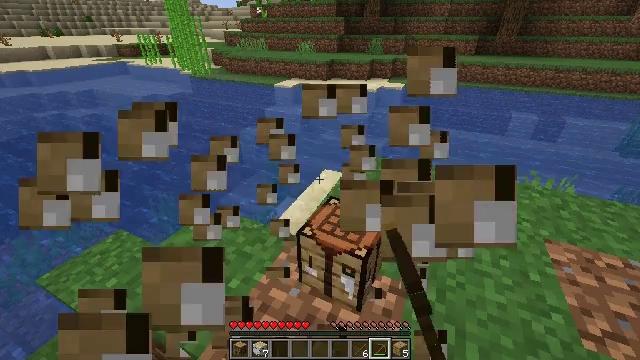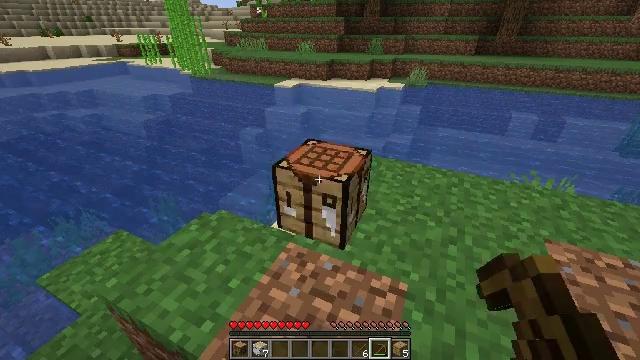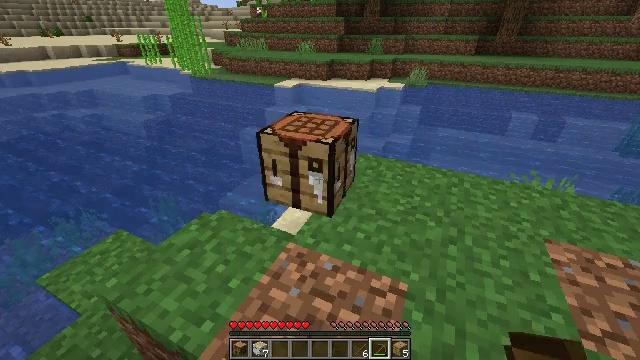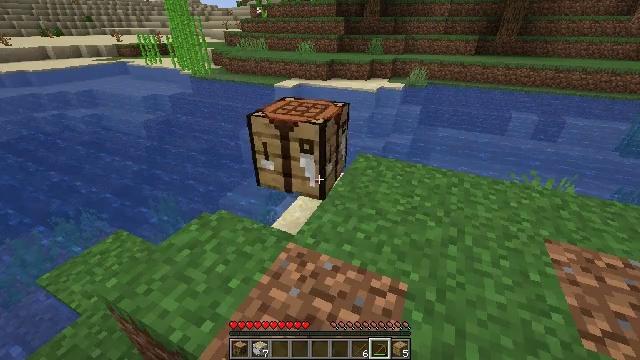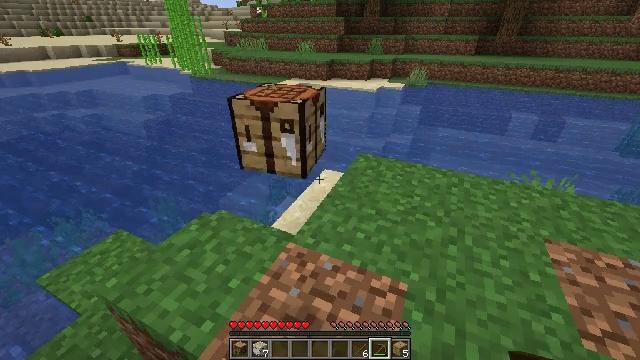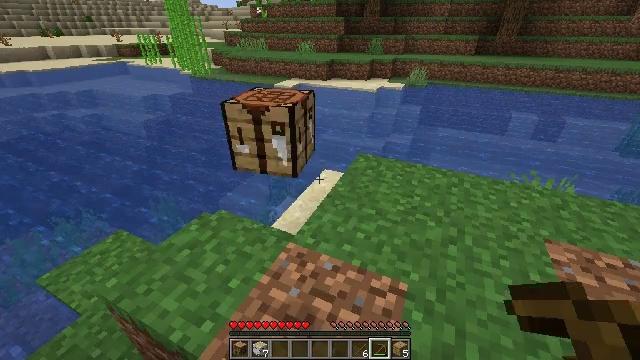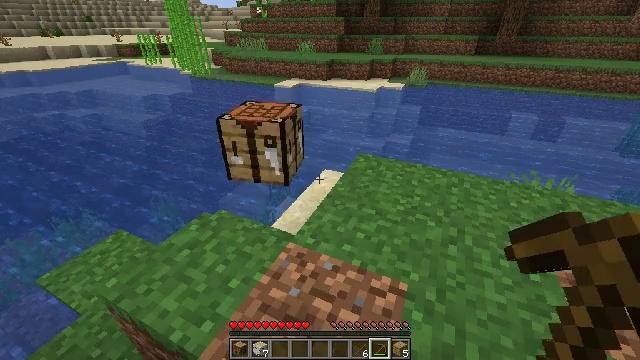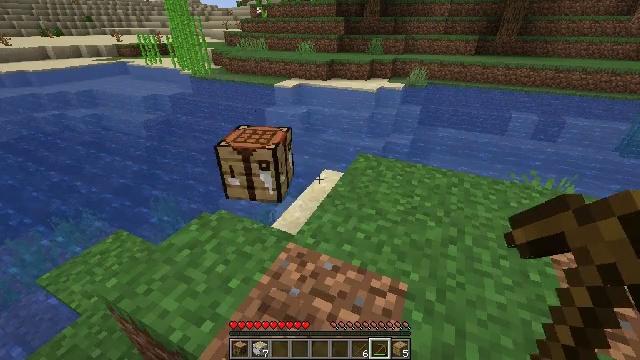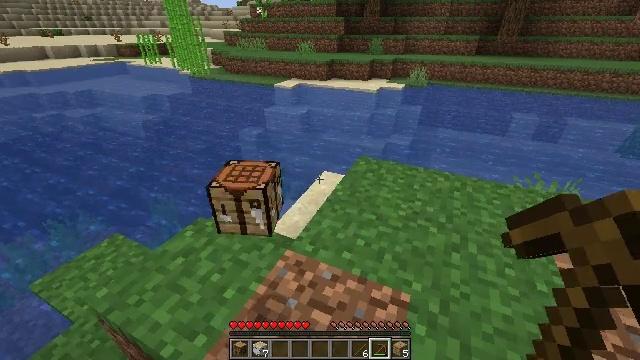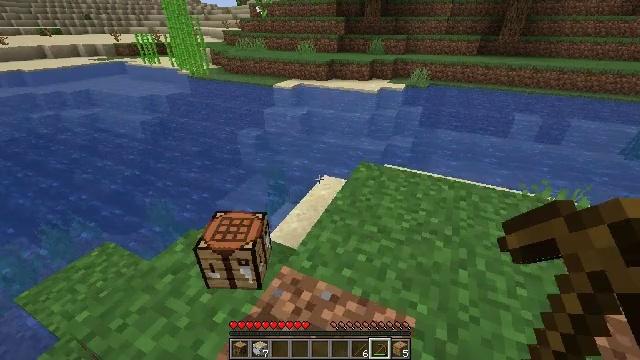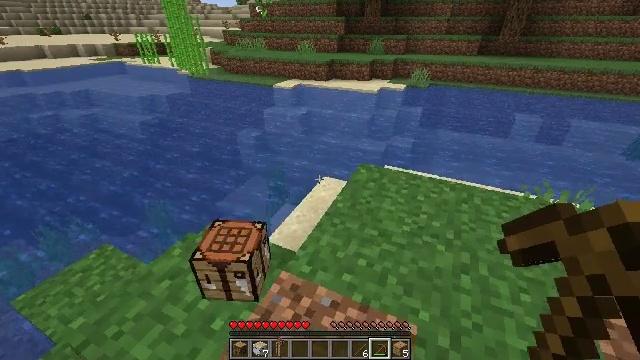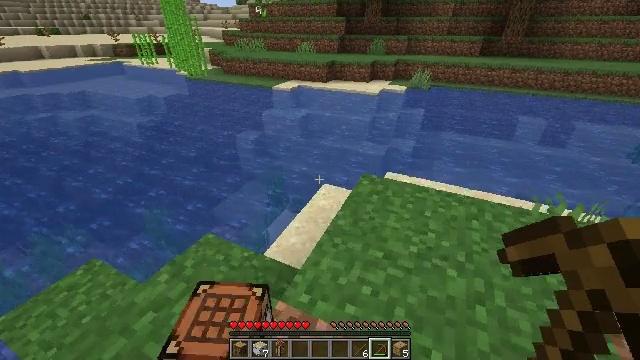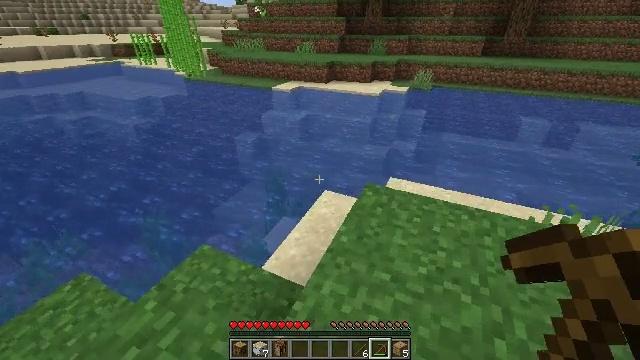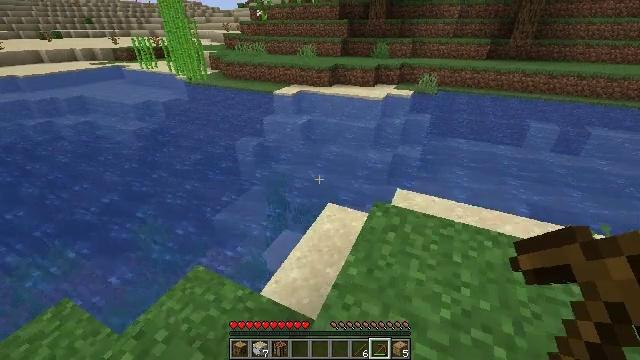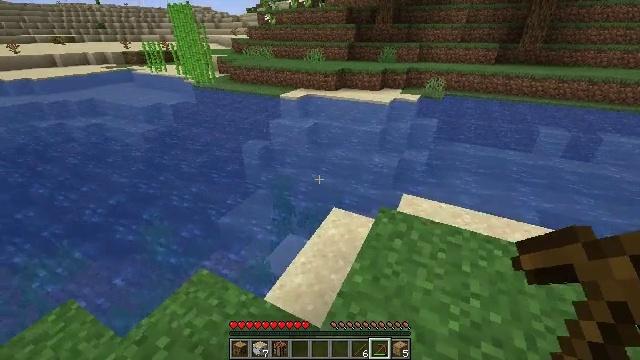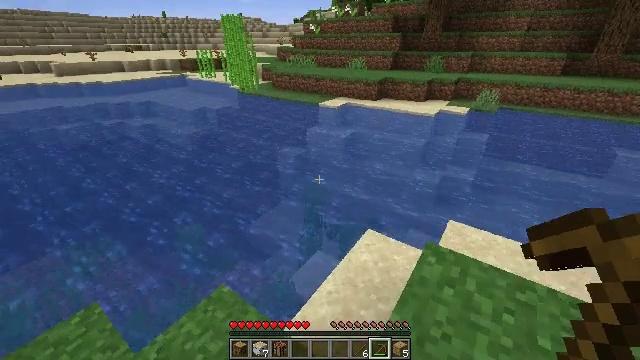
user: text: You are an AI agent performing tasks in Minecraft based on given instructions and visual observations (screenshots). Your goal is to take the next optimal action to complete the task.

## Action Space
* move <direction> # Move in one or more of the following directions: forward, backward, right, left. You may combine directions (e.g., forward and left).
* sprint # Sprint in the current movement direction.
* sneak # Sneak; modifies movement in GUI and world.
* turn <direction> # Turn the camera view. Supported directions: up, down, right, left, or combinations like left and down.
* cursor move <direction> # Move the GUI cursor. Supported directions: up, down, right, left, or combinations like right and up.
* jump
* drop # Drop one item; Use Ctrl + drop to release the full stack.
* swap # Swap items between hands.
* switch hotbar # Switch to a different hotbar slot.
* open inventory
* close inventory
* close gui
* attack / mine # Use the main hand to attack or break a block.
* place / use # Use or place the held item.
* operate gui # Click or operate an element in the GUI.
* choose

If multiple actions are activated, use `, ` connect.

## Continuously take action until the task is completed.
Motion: motion action
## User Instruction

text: Mine sand by the water.
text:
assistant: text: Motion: attack / mine
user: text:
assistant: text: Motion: attack / mine
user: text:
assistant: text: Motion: attack / mine
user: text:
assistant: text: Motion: attack / mine
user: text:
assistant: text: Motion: attack / mine
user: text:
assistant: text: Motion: attack / mine
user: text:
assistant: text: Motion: attack / mine
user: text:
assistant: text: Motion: move forward
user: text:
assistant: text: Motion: move forward
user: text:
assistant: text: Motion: move forward
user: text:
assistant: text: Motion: move forward
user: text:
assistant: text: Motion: move forward
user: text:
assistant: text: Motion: move forward
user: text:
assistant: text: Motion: move forward, turn left
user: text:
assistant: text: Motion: move forward, turn left and up
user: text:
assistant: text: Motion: move forward, turn left
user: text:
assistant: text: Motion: move forward, turn left
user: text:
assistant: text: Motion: move forward, turn left
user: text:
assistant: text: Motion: move forward, turn left and up
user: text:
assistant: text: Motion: move forward, turn left
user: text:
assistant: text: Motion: move forward, turn left
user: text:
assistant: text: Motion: move forward
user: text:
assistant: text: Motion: move forward
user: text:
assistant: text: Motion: move forward
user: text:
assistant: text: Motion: move forward and move left
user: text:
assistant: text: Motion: move forward and move left
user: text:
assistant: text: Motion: move forward and move left
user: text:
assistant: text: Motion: move forward and move left
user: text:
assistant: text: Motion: move left
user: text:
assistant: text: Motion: no_op